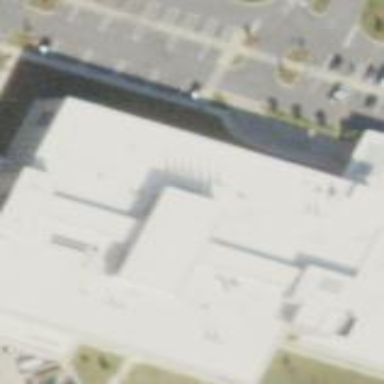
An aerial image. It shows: Government office building that also serves as healthcare clinic.